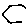
Label: hexagon